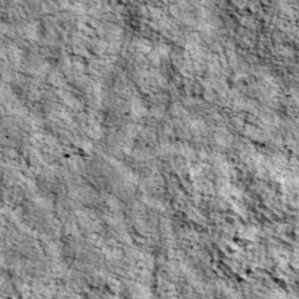
Label: non_frost